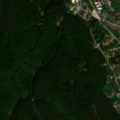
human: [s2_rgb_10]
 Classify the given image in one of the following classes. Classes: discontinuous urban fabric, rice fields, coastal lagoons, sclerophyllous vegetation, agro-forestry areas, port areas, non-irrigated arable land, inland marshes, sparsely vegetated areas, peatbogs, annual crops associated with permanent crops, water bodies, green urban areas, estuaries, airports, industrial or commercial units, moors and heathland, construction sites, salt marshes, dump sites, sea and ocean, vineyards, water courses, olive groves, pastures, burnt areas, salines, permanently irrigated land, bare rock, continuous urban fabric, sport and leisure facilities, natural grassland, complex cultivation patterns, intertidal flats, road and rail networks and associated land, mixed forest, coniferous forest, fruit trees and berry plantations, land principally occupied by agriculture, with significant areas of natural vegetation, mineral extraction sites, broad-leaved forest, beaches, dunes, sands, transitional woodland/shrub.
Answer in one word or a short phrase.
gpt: discontinuous urban fabric, complex cultivation patterns, broad-leaved forest, coniferous forest, mixed forest